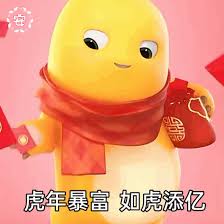
Label: nailong